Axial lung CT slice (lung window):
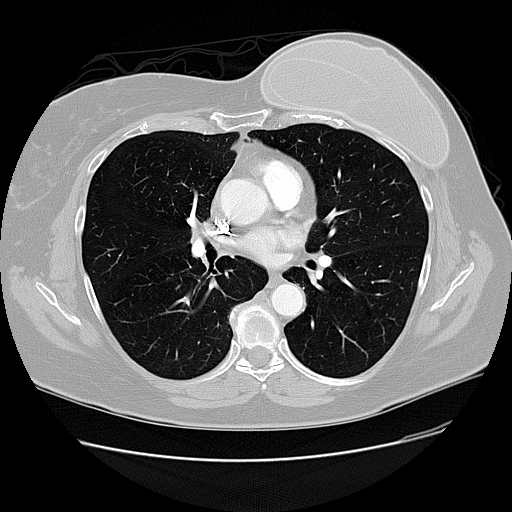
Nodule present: no